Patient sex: F
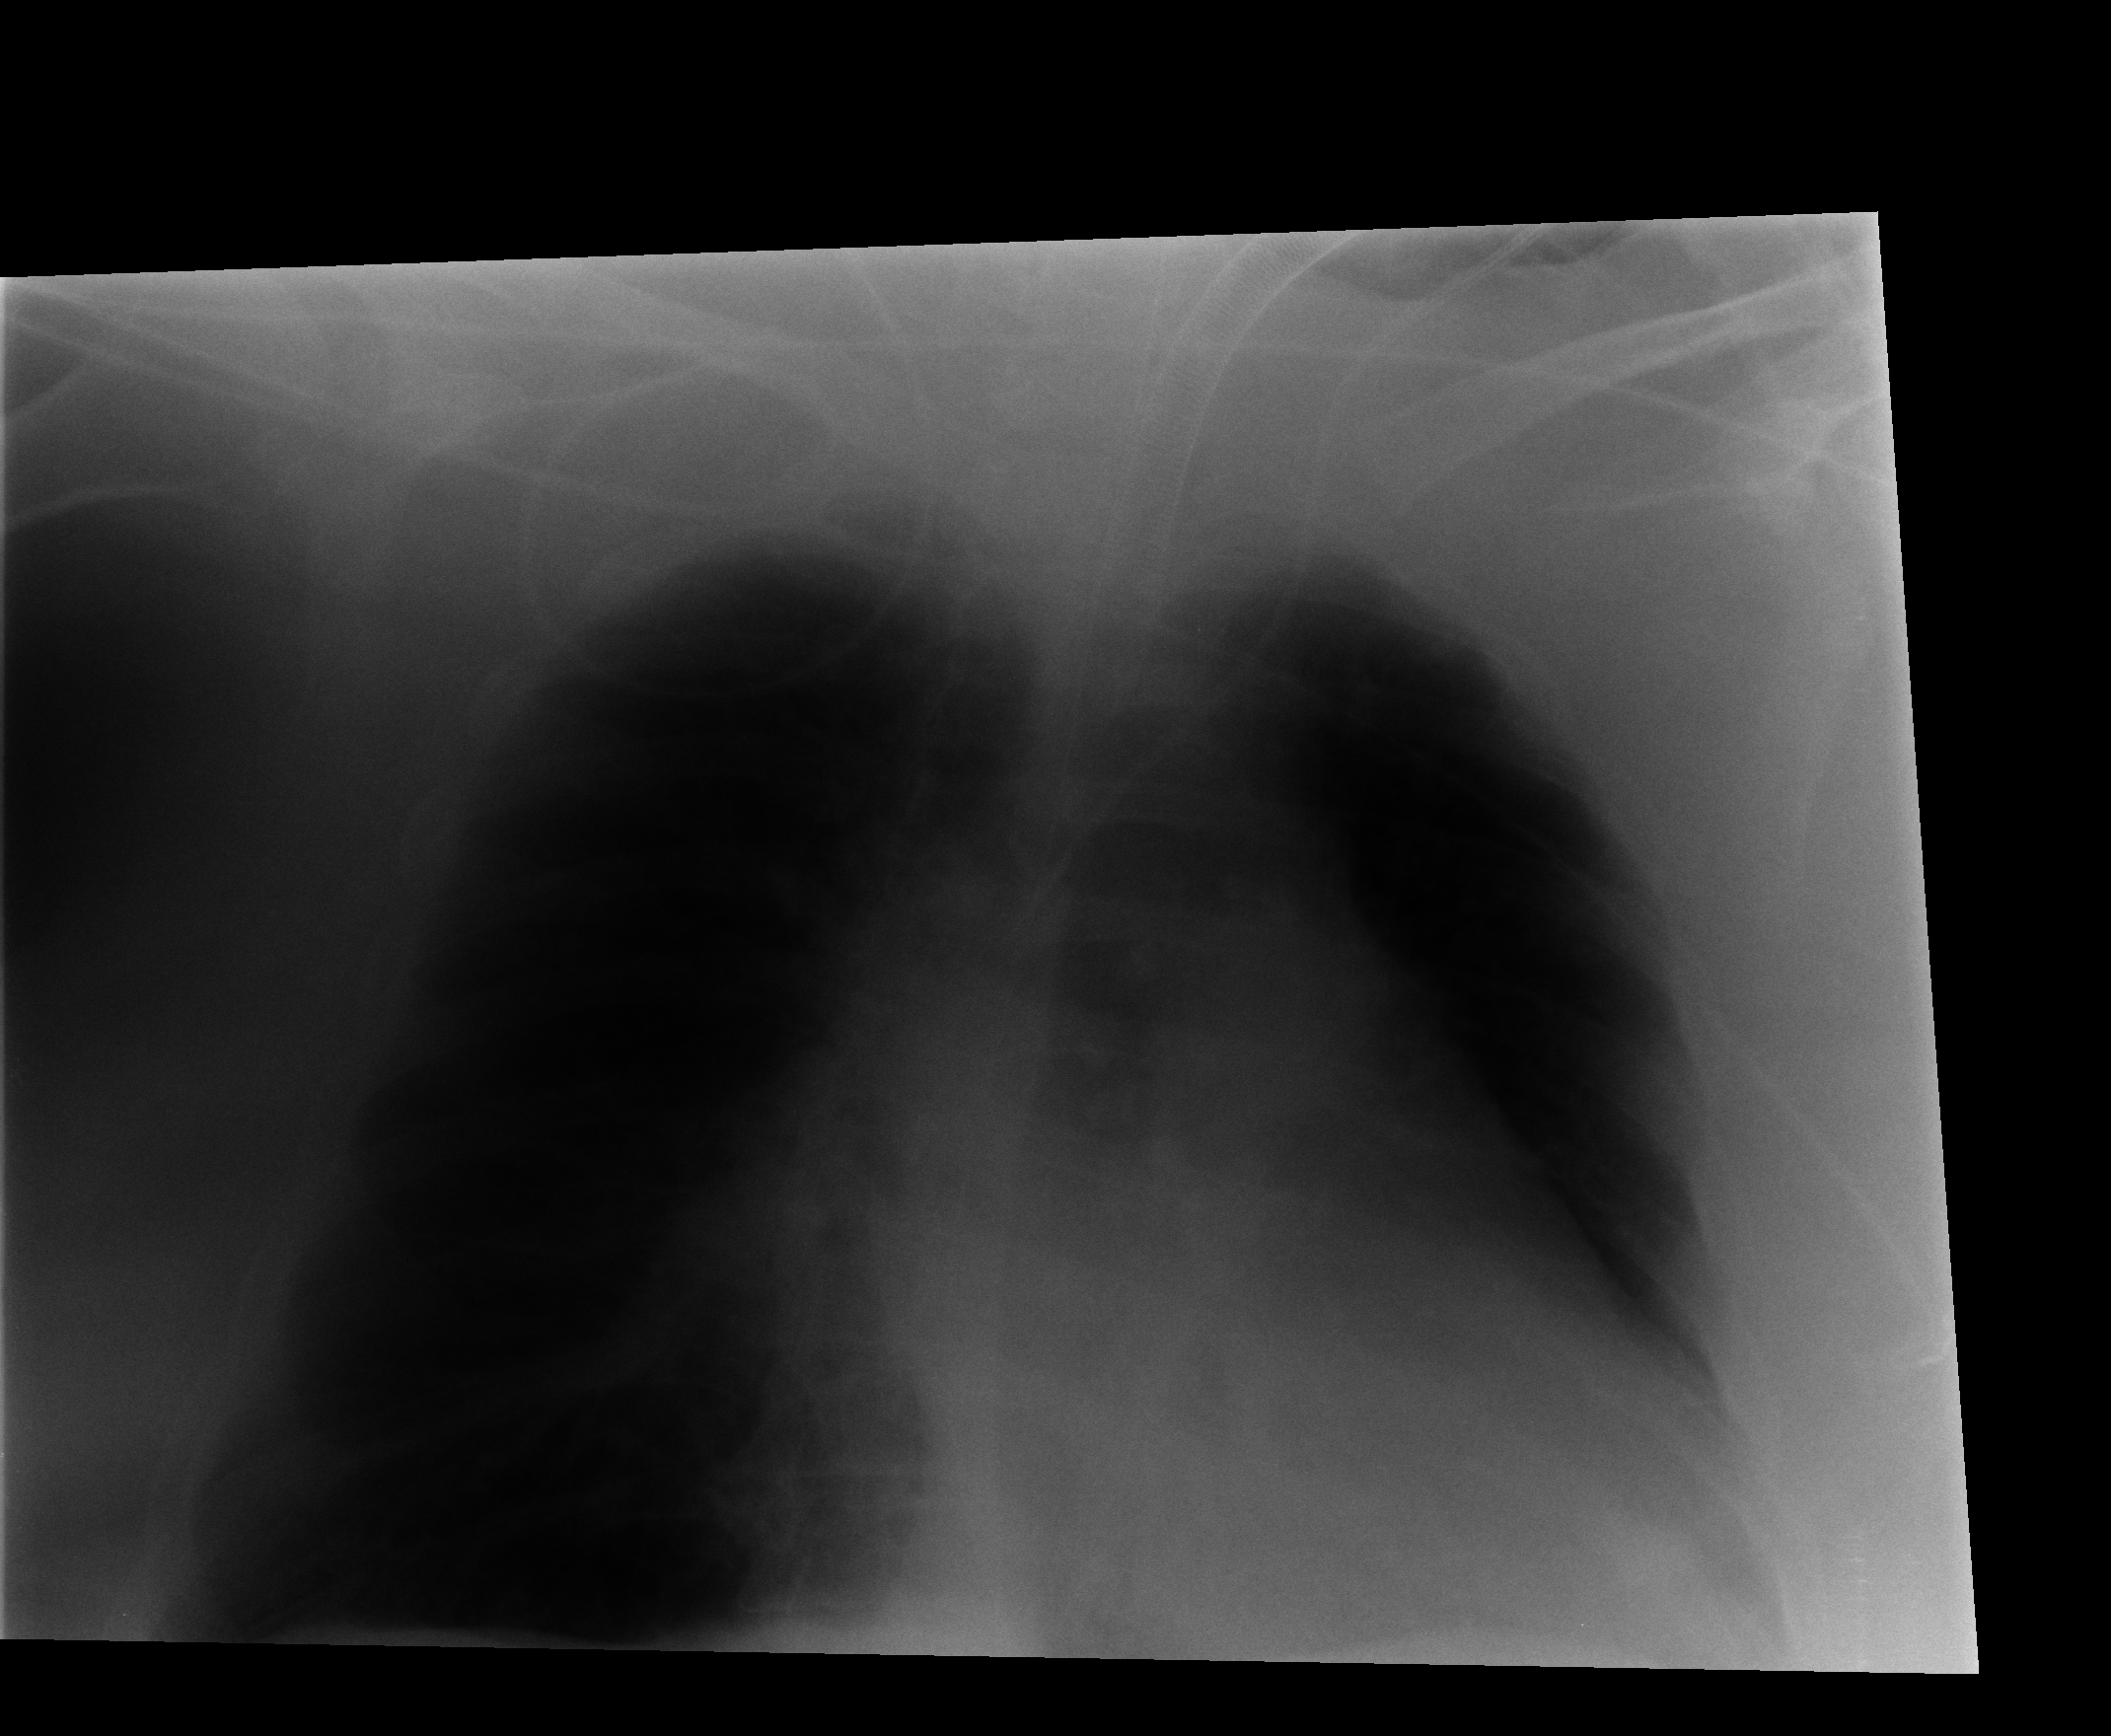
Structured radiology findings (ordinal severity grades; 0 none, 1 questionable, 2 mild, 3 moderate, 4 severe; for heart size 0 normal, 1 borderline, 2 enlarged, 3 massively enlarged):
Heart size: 3
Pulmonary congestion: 2
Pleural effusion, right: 0
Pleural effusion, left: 2
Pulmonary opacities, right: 0
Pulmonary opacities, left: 0
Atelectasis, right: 0
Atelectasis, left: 0